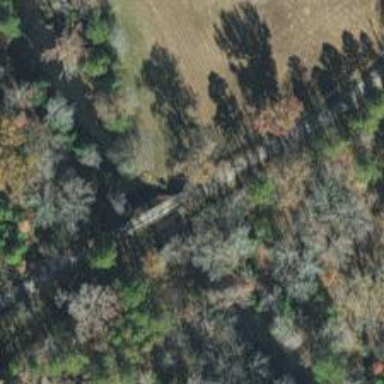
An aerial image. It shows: Unclassified road with beam bridge.